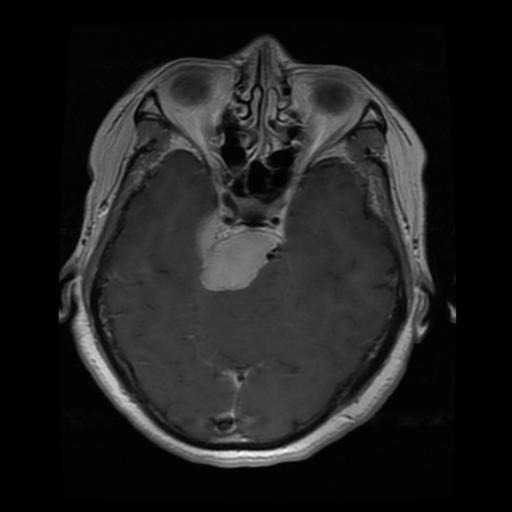
Label: meningioma